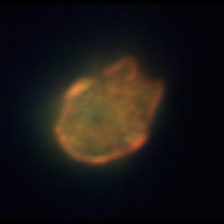
Taxon: Akashiwo
Group: Dinoflagellates